Question: I would like to have a table which in the columns can stretch but I'm having a little trouble with min and max width in css.
It also seems that theres some conflicting answers around how this works:
- <URL>
I would like to have the following
'''
table{
width:100%;
}
.a, .b, .c
{
background-color: red;
}
.a
{
min-width: 10px;
max-width: 20px;
}
.b
{
min-width: 40px;
max-width: 45px;
}
.c
{
}
<table>
<tr>
<td class="a">A</td>
<td class="b">B</td>
<td class="c">C</td>
</tr>
</table>
'''
(ie constrained stretching of columns with a table)?
- - <URL>
below is a table of what actually gets rendered for some different css setups:

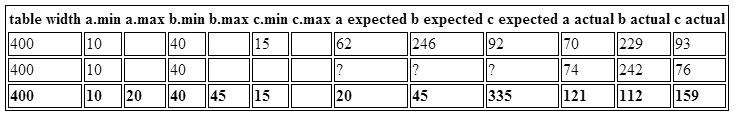
Answer: Tables work differently; sometimes counter-intuitively.
The solution is to use 'width' on the table cells instead of 'max-width'.
Although it may sound like in that case the cells won't shrink below the given width, they will actually.
with no restrictions on c, if you give the table a width of 70px, the widths of a, b and c will come out as 16, 42 and 12 pixels, respectively.
With a table width of 400 pixels, they behave like you say you expect in your grid above.
Only when you try to give the table too small a size (smaller than a.min+b.min+the content of C) will it fail: then the table itself will be wider than specified.
I made a snippet based on your fiddle, in which I removed all the borders and paddings and border-spacing, so you can measure the widths more accurately.
'''
table {
width: 70px;
}
table, tbody, tr, td {
margin: 0;
padding: 0;
border: 0;
border-spacing: 0;
}
.a, .c {
background-color: red;
}
.b {
background-color: #F77;
}
.a {
min-width: 10px;
width: 20px;
max-width: 20px;
}
.b {
min-width: 40px;
width: 45px;
max-width: 45px;
}
.c {}
'''
'''
<table>
<tr>
<td class="a">A</td>
<td class="b">B</td>
<td class="c">C</td>
</tr>
</table>
'''